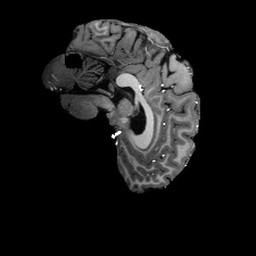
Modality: T1w
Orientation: sagittal
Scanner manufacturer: siemens
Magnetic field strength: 6.98 T
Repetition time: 3.1 s
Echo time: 0.00356 s